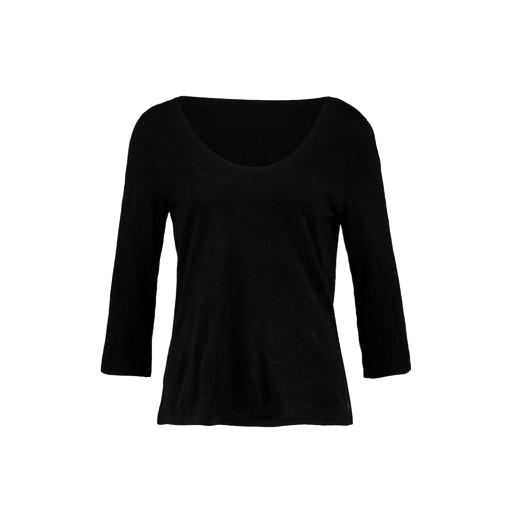
black three-quarter-sleeve scoop-neck t-shirt only macy, black three-quarter-sleeve top only macy, black scoop neck t-shirt, white background